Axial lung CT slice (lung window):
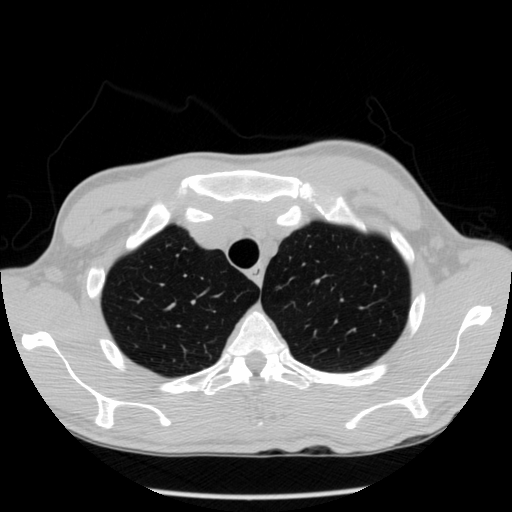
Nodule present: no